Question: In my class diagram below, I tried to use the Bridge design pattern to implement a simple document creator application. The concrete "DocMakers" are in charge of doing the document layout, but they each accept a "IFileFormat" to generate each document to different format
My problem is that I want to be able to modify a document in a special way if it is a PDF
I want this special PDF function to happen at the end of the document creation whether it is a DocMakerLayoutA or DocMakerLayoutB, but since everything is ruled by the interfaces, I can't seem to find a place for it.
If I added the function "DoSomethingSpecialForPDF" to "IDocMaker", it would work, but for the "FileFormarBMP" class, I would have to make it perform no action. That just seems like bad design.
Have I designed this thing wrong from the start, or is there a way to do this with this structure?

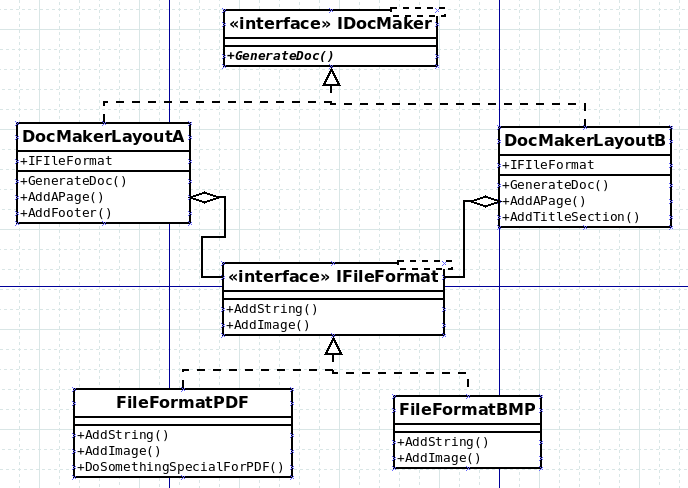
Answer: Bridge Pattern is appropriate when you need to decouple abstraction and implementation. in your case you need to look at file creation in abstract, so a 'Layout' must not be aware of concrete 'File' properties. so when you use bridge pattern, you can not assume special behaviour for a special implementation.
In your case, you can assume that any 'File' have a function after document creation, so you can add a 'doAfter()' method to 'IFileFormat' and implement it in two concrete 'PDF' and 'BMP'. in case of 'PDF', in 'doAfter()', you call 'doSomthingSpecialForPdf' and in case of 'BMP' you do nothing.
You may say it seem like bad design :), but actually you have now Bridge Pattern's benefits (independent variation of two side) If you think to this at first.
but one key point here is the answer to this question : who is responsible for the ? or who's the special function really related to? 'File' or 'Layout'?